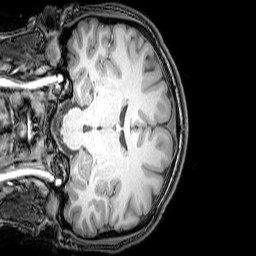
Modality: T1w
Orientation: coronal
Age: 22
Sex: male
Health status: healthy
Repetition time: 0.081 s
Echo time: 0.037 s